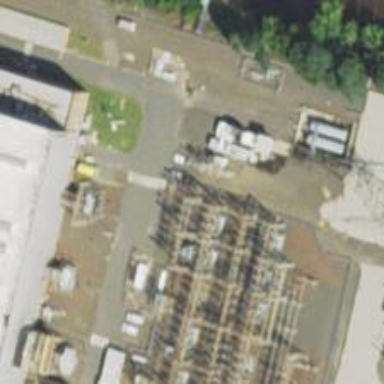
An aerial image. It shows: Gas turbine power generator.